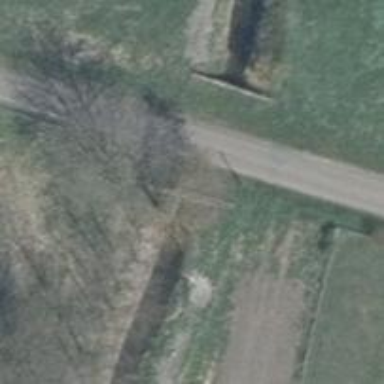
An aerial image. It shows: Culvert tunnel.